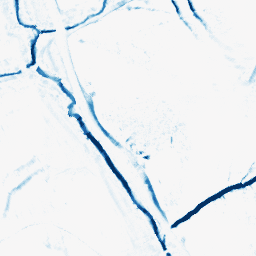
Category: morphological
Decomposition family: morphological_diamond
Decomposition parameters: operation: closing
radius: 5
Upsampling method: quintic
Upsampling parameters: scale: 8
Upsampling scale: 8